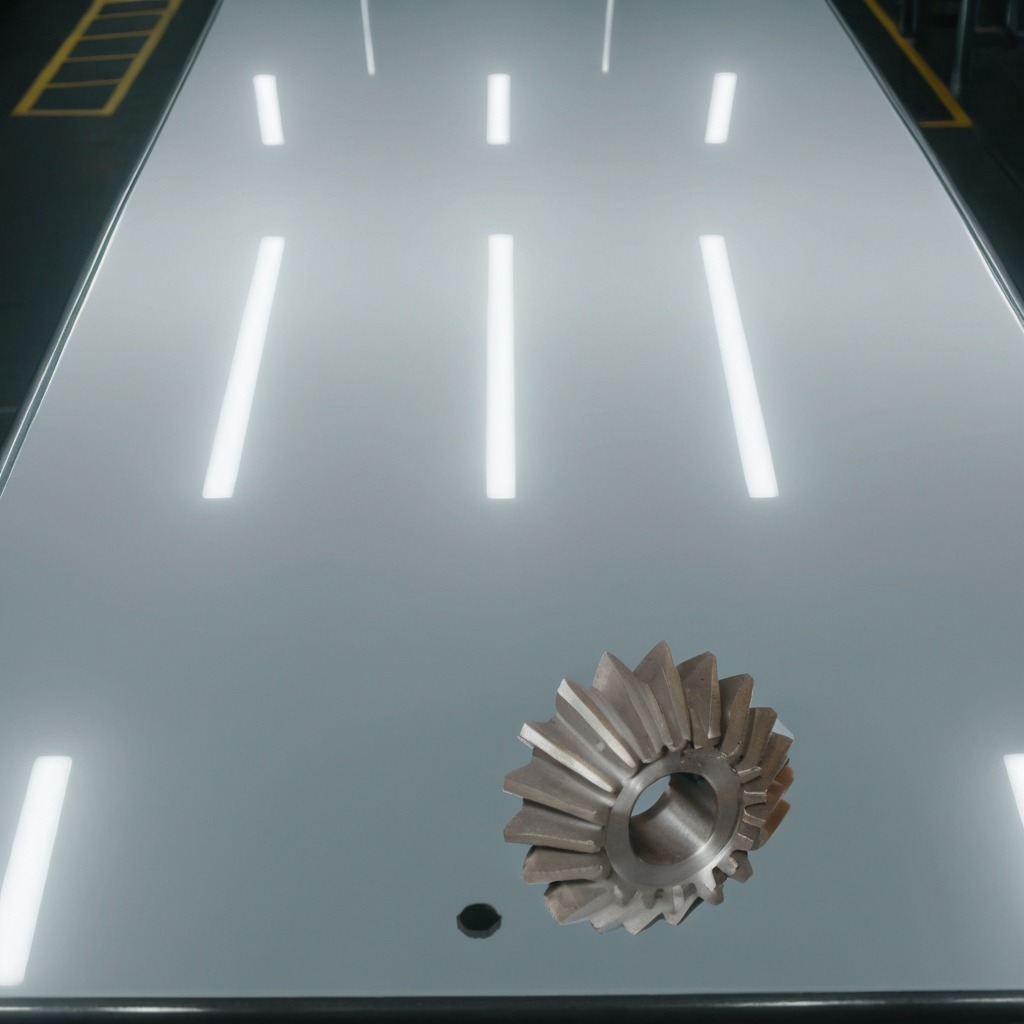
A steel gear with teeth is lying on a table in a ship maintenance bay.